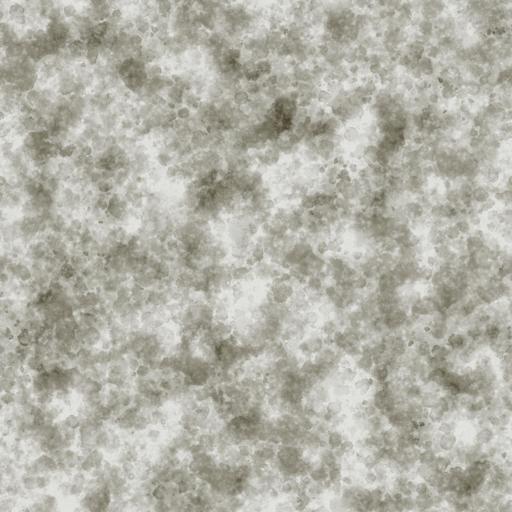
Tags: mould wallpaper woodchip